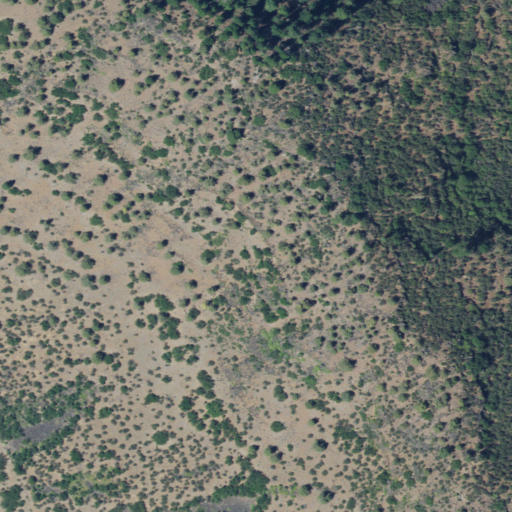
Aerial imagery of ridge(s) in Oregon named Long Point containing evergreen forest and shrub